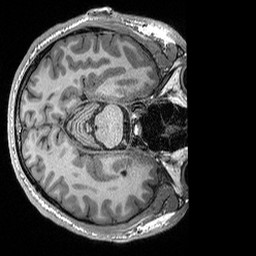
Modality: T1w
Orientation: axial
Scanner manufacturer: siemens
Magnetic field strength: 3 T
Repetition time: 2.3 s
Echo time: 0.00298 s